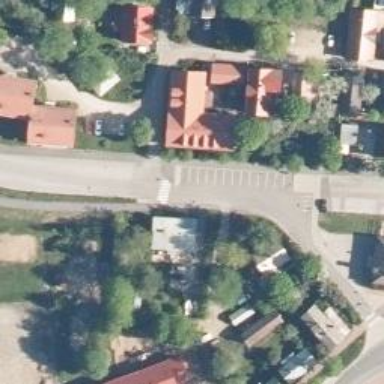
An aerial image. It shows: Asphalt cycleway with uncontrolled zebra crossing.